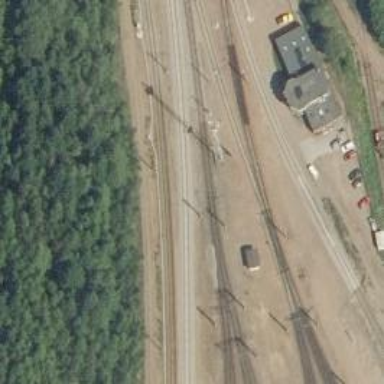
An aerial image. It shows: View of railway yard.